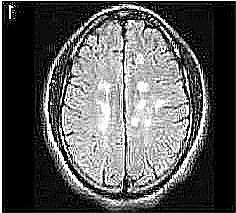
Label: notumor